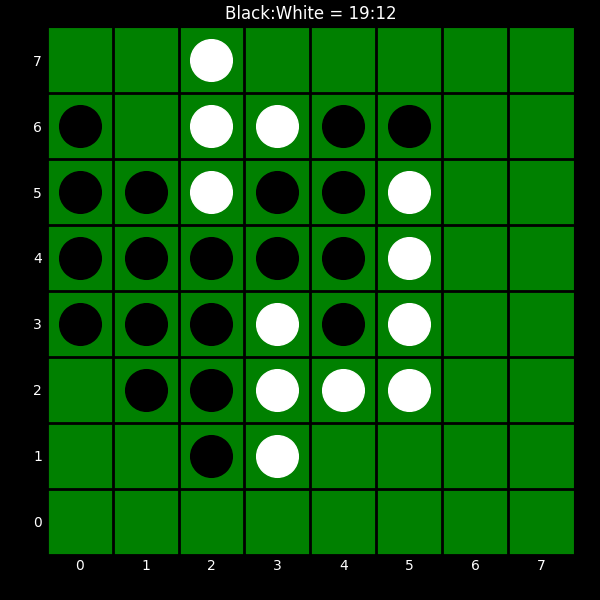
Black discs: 19
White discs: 12